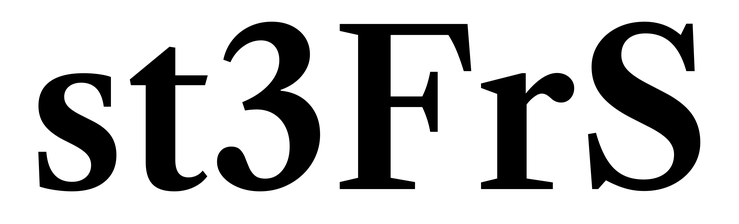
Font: LibreCaslonText_SemiBold